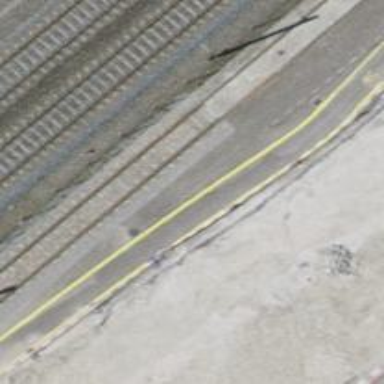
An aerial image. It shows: Abandoned spur railway.